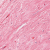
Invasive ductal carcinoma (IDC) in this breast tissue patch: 0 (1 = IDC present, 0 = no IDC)